Aerial crown-view tile of a tropical tree (Barro Colorado Island, Panama), acquired 20241216:
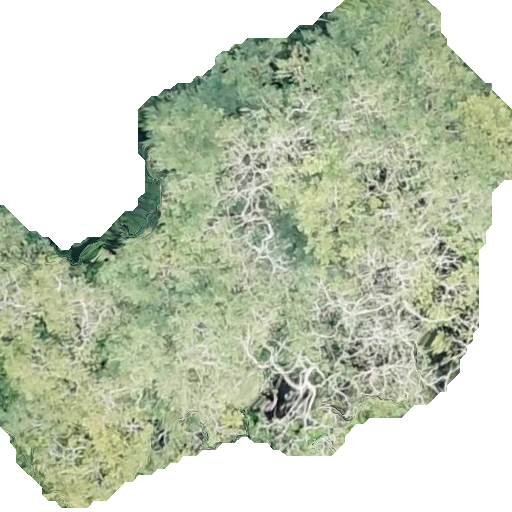
Species: Simarouba amara
GBIF accepted scientific name: Simarouba amara
Crown area: 261.832 m²